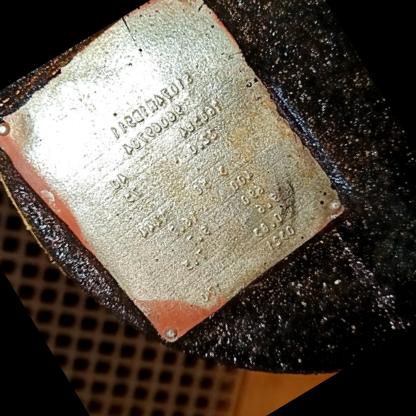
Klasa: tabliczka-znamionowa